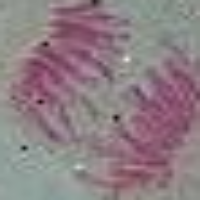
Label: anaphase